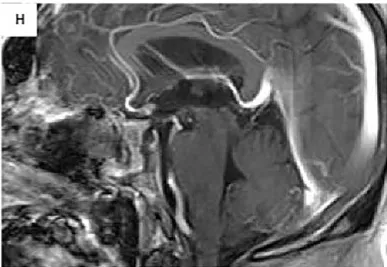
Seller MRI scans showed a sellar lesion with suprasellar extension and compression of the optic chiasm. (E-H) The postoperative MRI showed total resection of the lesion.
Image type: radiology (mri)